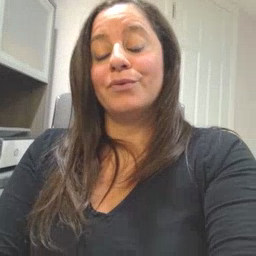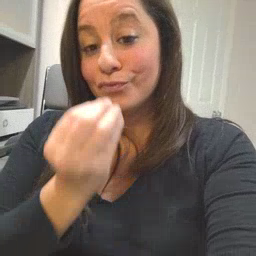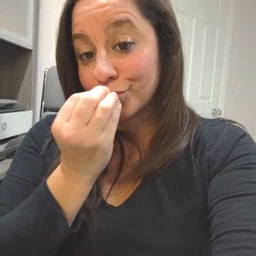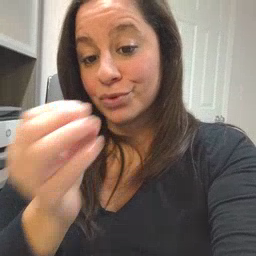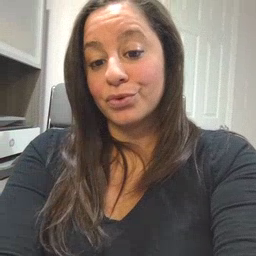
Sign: food